Question: I am trying to create a plot of predicted values using the 'plot_model()' function from 'sjPlot'. I want my prediction lines to have different linetypes and different colors.
The function includes a 'colors' argument, and setting 'colors' to 'bw' will change 'linetype', but set 'colors' to greyscale. This question is similar, but received no helpful answers: <URL>
Examples:
Different 'linetypes', but not 'colors'
'''
data(iris)
toy_model <- lm( Sepal.Length ~ Sepal.Width + Species, data=iris)
my_plot <- plot_model(toy_model, type=("pred"),
terms=c("Sepal.Width","Species"),
colors="bw")
'''
Different 'colors', but not 'linetypes'
'''
data(iris)
toy_model <- lm( Sepal.Length ~ Sepal.Width + Species, data=iris)
my_plot <- plot_model(toy_model, type=("pred"),
terms=c("Sepal.Width","Species"))
'''
How can I get both different 'colors' and different 'linetypes'? In other words, I want something like this

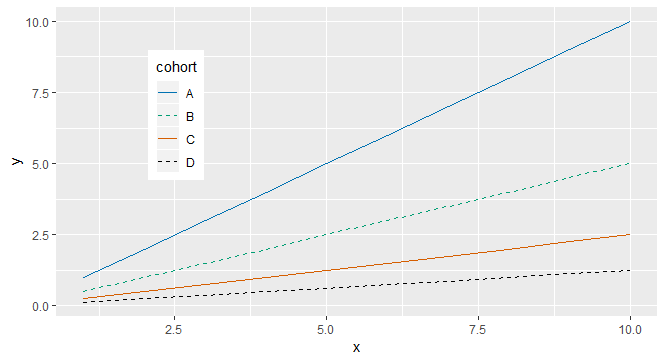
Answer: 'sjPlot' seems to be rather rigid when it comes to customisation, but there are ways around it. You can get the data from 'ggpredict' (from 'ggeffects' package) and customise the plot as usual in 'ggplot'.
'''
df <- ggpredict(toy_model, terms = c("Sepal.Width","Species"))
ggplot(df, aes(x, predicted)) +
geom_line(aes(linetype=group, color=group)) +
geom_ribbon(aes(ymin=conf.low, ymax=conf.high, fill=group), alpha=0.15) +
scale_linetype_manual(values = c("solid", "dashed", "dotted"))
'''
<URL>